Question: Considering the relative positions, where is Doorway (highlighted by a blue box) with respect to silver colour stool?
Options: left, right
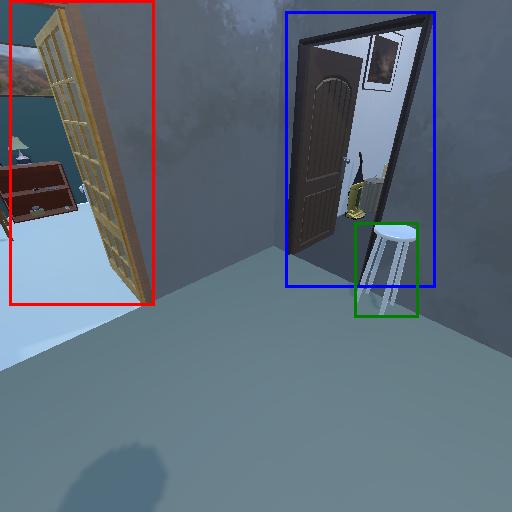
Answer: left